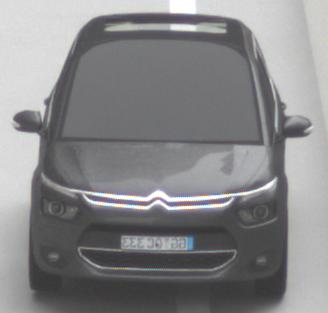
Make: Citroen
Model: Grand C4 Picasso VTi 120
Detailed model: Grand C4 Picasso (II)
Model produced from: 2013/10
Model produced until: 2015/02
Doors: 5
Color: gray
Road condition: dry road
Daytime: midday
Contrast: low contrast